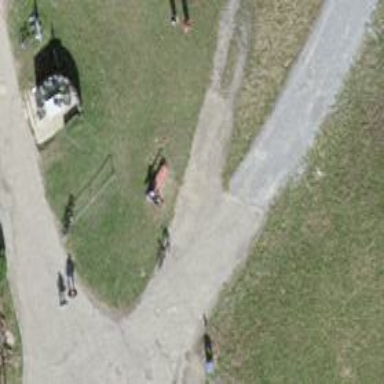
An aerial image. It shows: Brown bench in the vicinity.